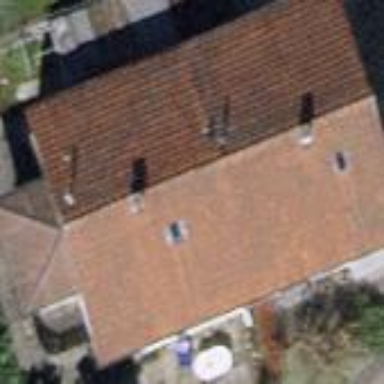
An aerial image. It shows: Semidetached house with gabled roof.